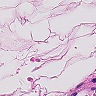
Metastatic tissue present: no